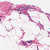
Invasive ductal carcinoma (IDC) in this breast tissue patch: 0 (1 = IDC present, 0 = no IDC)